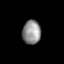
Tissue: lung
Cell type: Myeloid cells
Senescence score: 0.6206
Nuclear area (px): 429
Mean DAPI intensity: 144.517